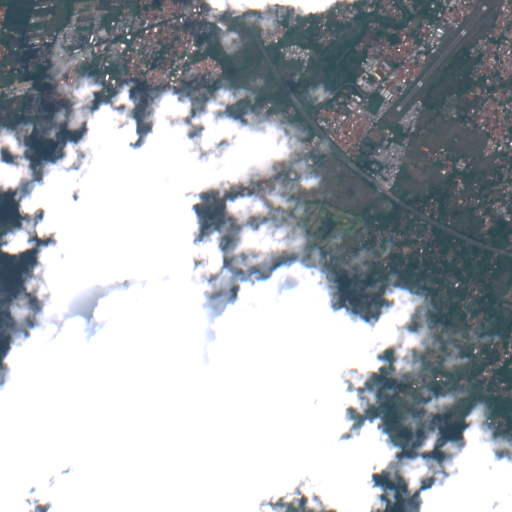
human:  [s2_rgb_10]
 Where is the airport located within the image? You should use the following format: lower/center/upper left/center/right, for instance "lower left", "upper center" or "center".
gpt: The airport is located in the upper right of the image.
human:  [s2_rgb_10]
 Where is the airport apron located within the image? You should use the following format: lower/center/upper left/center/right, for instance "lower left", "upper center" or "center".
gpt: The airport apron is located in the upper right of the image.
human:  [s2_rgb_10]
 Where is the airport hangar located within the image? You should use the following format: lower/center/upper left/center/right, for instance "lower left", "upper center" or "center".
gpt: The airport hangar is located in the upper right of the image.
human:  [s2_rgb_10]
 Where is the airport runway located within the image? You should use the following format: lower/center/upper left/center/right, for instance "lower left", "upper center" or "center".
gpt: The airport runway is located in the upper right of the image.
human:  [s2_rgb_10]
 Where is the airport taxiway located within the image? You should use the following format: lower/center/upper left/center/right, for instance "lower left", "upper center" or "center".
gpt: The airport taxiway is located in the upper right of the image.
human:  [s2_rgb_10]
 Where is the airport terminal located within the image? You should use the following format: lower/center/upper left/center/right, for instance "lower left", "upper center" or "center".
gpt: The airport terminal is located in the upper right of the image.
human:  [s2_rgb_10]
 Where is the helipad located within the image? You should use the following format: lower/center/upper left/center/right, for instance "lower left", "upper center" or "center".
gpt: The helipad is located in the upper right of the image.
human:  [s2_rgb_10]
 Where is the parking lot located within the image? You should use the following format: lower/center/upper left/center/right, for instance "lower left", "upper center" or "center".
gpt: The parking lot is located in the upper right of the image.
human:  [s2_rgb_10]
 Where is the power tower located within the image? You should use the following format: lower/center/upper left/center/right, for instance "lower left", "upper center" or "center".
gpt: The power tower is located in the upper left of the image.
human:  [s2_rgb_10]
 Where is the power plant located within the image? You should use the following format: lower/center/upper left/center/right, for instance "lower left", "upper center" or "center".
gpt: There is no power plant in the image.